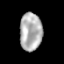
Tissue: prostate
Cell type: Myeloid cells
Senescence score: 0.3599
Nuclear area (px): 822
Mean DAPI intensity: 177.838